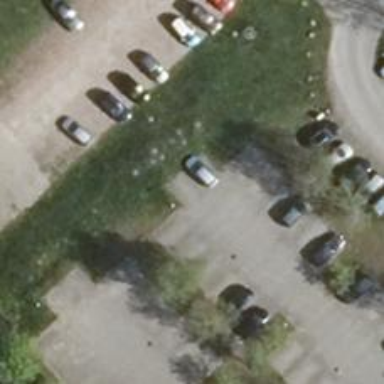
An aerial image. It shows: Road serving as parking aisle.